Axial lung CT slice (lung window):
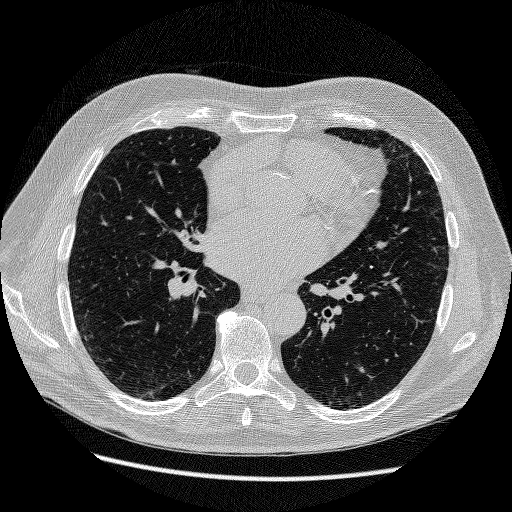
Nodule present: no